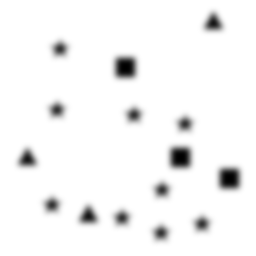
Squares: 3
Triangles: 3
Stars: 9
Total shapes: 15